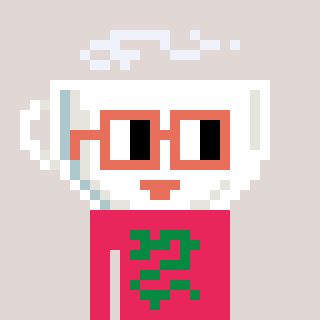
a pixel art character with square orange glasses, a mug-shaped head and a redpinkish-colored body on a warm background